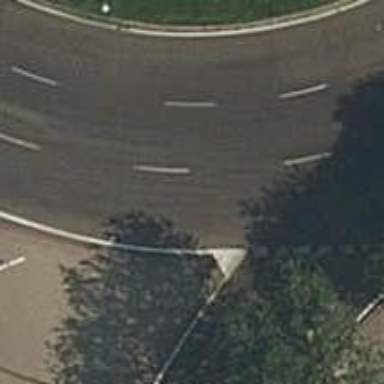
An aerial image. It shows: Primary highway with asphalt surface leading to roundabout.